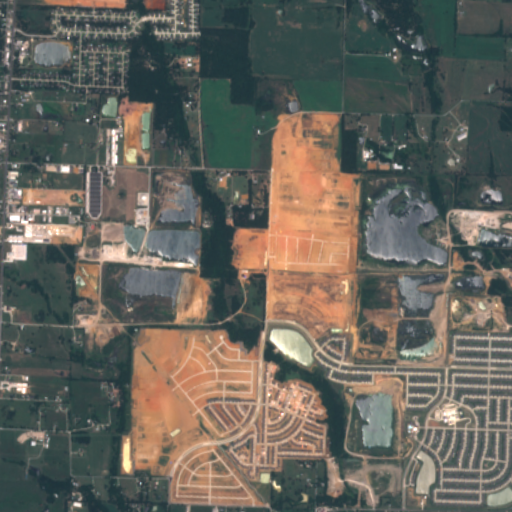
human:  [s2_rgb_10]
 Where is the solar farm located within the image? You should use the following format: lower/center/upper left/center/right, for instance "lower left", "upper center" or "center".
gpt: The solar farm is located in the center left of the image.
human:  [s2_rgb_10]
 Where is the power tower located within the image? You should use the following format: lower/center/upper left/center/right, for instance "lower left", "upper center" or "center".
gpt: There is no power tower in the image.